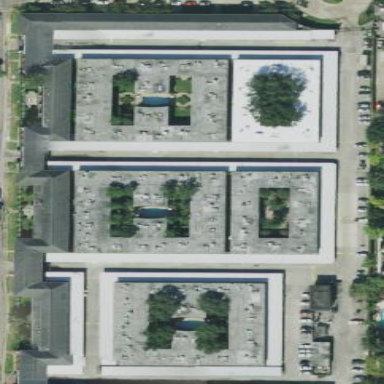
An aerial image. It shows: Residential area consisting of condominiums.